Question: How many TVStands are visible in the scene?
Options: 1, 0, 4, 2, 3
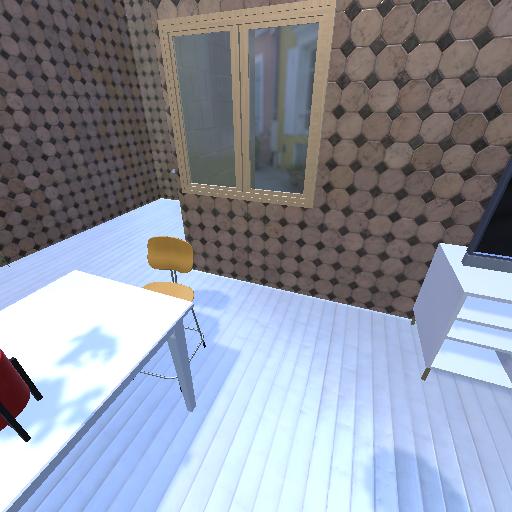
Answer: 1